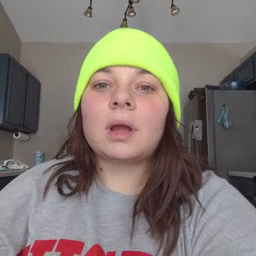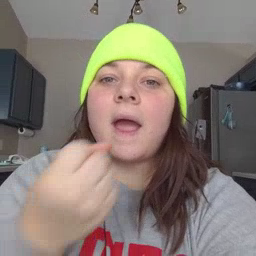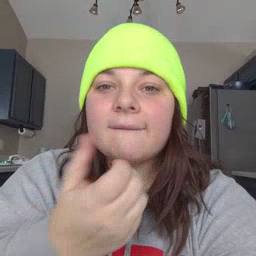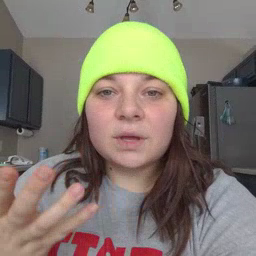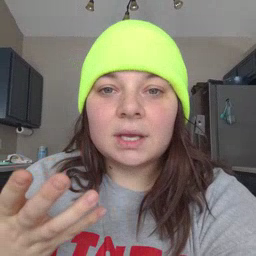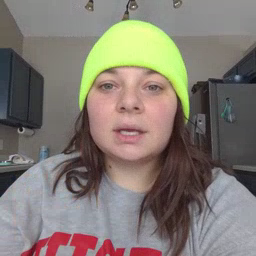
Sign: every